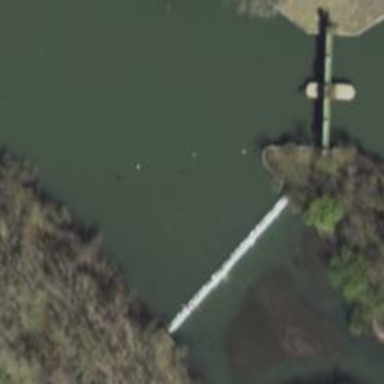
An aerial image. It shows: Dam across waterway.